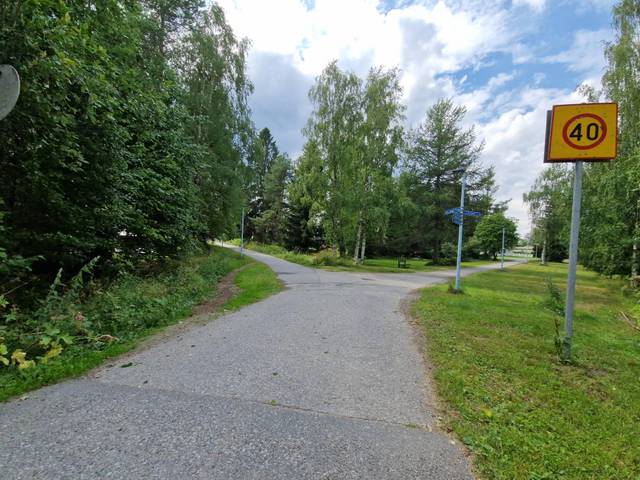
Region: Finland
Coordinates: 64.136, 28.392